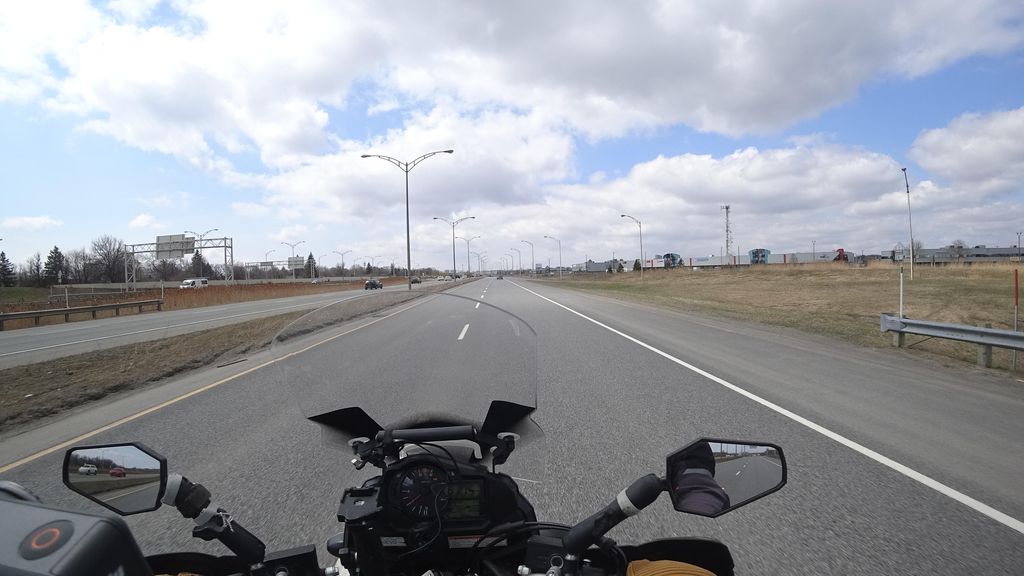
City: quebec_city